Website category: sports
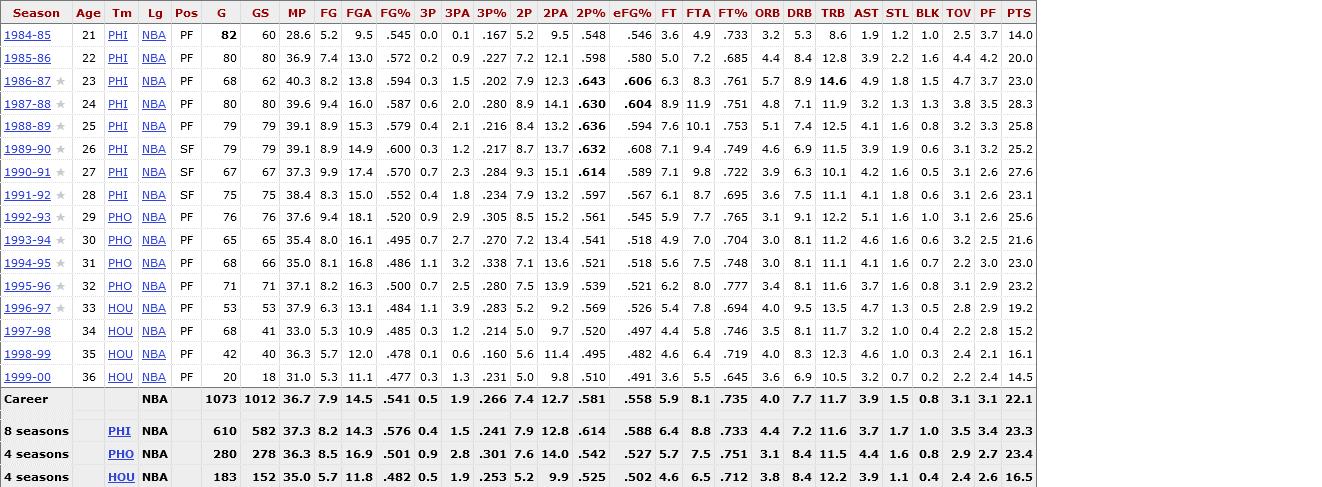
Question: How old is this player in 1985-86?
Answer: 22

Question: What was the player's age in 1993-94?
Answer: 30

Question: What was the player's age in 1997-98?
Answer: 34

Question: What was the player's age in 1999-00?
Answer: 36

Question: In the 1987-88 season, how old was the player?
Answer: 24

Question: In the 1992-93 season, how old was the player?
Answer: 29

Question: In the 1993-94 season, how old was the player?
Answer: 30

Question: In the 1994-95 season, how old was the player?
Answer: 31

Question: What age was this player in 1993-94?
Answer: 30

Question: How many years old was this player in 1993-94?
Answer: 30

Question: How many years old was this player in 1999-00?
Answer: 36

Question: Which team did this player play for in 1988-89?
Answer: PHI

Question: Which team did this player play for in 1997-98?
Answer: HOU

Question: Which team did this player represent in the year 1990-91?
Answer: PHI

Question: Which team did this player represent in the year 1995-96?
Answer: PHO

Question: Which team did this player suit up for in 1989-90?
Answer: PHI

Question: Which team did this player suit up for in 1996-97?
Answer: HOU

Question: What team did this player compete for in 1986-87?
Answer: PHI

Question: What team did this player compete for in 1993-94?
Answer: PHO

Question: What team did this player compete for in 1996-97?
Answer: HOU

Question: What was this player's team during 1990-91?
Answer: PHI

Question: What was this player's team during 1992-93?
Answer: PHO

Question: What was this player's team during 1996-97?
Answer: HOU

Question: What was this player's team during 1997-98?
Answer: HOU

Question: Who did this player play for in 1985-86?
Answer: PHI

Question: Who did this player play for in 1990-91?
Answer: PHI

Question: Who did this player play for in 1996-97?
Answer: HOU

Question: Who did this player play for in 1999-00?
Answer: HOU

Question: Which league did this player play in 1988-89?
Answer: NBA

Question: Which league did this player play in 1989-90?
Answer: NBA

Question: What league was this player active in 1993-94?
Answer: NBA

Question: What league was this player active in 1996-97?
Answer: NBA

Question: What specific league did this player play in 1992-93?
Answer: NBA

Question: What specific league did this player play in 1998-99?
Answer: NBA

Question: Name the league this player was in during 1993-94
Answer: NBA

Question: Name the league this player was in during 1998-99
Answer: NBA

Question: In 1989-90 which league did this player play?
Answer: NBA

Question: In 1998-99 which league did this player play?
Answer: NBA

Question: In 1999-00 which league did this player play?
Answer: NBA

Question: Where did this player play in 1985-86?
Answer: NBA

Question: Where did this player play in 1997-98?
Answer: NBA

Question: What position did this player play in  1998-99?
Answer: PF

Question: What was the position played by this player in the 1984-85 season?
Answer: PF

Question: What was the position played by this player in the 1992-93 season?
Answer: PF

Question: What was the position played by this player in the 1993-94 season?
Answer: PF

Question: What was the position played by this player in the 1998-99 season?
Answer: PF

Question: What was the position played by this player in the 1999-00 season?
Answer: PF

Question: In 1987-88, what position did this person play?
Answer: PF

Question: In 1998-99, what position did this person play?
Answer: PF

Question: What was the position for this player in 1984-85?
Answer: PF

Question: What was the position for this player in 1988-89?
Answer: PF

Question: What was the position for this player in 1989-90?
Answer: SF

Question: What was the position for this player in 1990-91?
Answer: SF

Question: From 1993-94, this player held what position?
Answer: PF

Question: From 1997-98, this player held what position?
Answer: PF

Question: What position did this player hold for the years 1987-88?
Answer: PF

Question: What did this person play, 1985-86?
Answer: PF

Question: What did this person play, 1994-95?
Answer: PF

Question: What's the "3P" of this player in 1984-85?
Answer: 0.0

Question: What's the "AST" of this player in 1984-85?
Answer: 1.9

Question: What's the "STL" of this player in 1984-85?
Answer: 1.2

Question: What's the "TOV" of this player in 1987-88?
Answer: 3.8

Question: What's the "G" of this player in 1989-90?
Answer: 79

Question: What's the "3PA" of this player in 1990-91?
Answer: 2.3